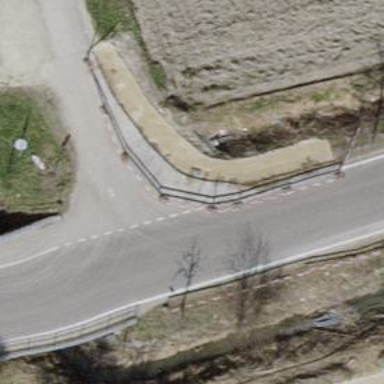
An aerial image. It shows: Tertiary road with asphalt surface. There is separate sidewalk along the road.